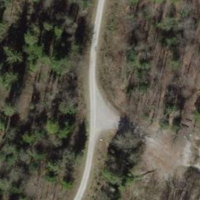
EUNIS habitat code: 44
Species observed at this site:
Prunella vulgaris
Cornus sanguinea